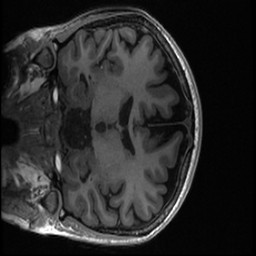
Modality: T1w
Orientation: coronal
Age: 18
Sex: female